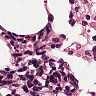
Metastatic tissue present: no